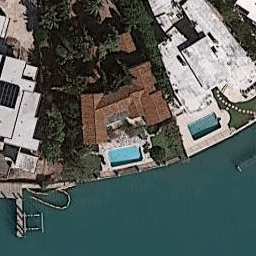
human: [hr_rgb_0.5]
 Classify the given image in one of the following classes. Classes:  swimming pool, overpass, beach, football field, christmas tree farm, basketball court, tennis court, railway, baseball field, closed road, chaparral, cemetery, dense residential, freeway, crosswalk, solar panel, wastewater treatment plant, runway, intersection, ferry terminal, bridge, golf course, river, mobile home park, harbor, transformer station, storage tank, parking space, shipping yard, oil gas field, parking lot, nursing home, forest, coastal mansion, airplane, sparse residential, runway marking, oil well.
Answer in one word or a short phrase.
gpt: coastal mansion